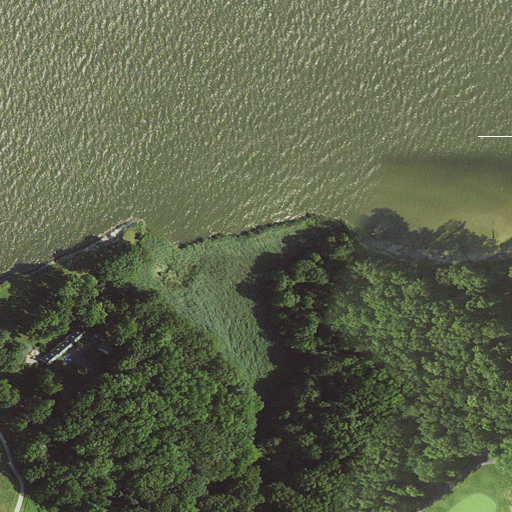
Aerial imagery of cape in Maryland named Coursey Point containing open water, woody wetlands, deciduous forest, open development, herbaceous wetlands, mixed forest, pasture, and shrub